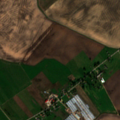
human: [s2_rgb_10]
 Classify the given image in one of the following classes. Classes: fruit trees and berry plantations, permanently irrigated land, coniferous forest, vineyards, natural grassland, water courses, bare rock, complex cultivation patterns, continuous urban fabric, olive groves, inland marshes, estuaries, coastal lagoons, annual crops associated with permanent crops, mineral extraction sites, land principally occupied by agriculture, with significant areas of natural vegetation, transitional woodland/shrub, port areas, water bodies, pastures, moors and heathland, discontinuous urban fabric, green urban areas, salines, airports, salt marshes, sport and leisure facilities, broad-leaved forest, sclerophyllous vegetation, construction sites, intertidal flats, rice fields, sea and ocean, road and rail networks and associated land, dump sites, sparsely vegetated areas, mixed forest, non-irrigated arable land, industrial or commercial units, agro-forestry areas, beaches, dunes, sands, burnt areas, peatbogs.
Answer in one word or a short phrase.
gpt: discontinuous urban fabric, non-irrigated arable land, complex cultivation patterns